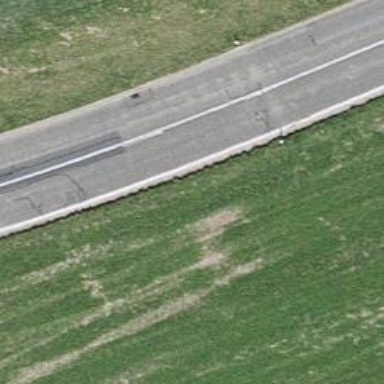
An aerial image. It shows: Secondary road.